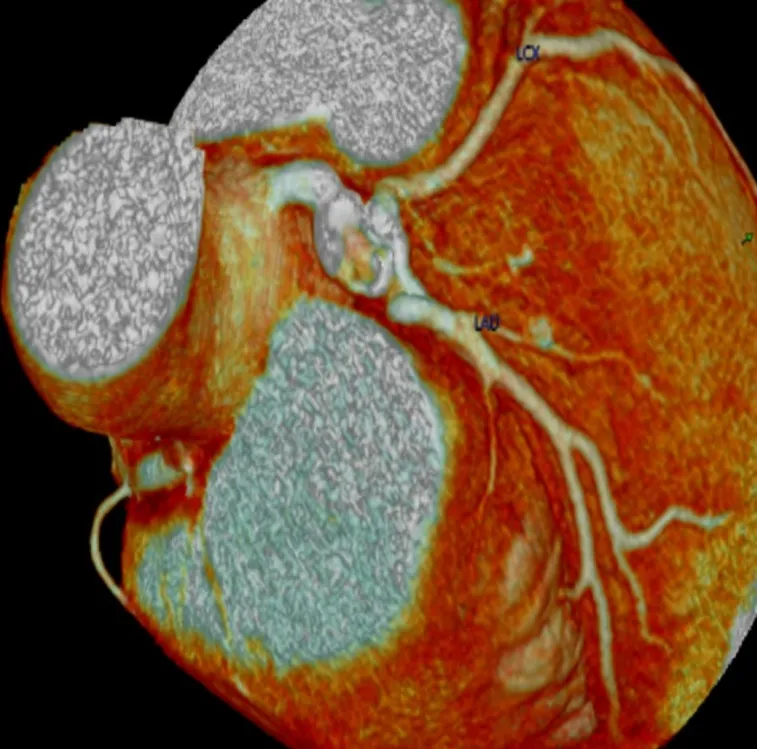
Coronary artery computed tomographic reconstruction showing an
aneurysmatic lesion of the left main artery. . LAD=left anterior descending coronary artery; LCX=left circumflex
artery.
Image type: radiology (ct)